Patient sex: F
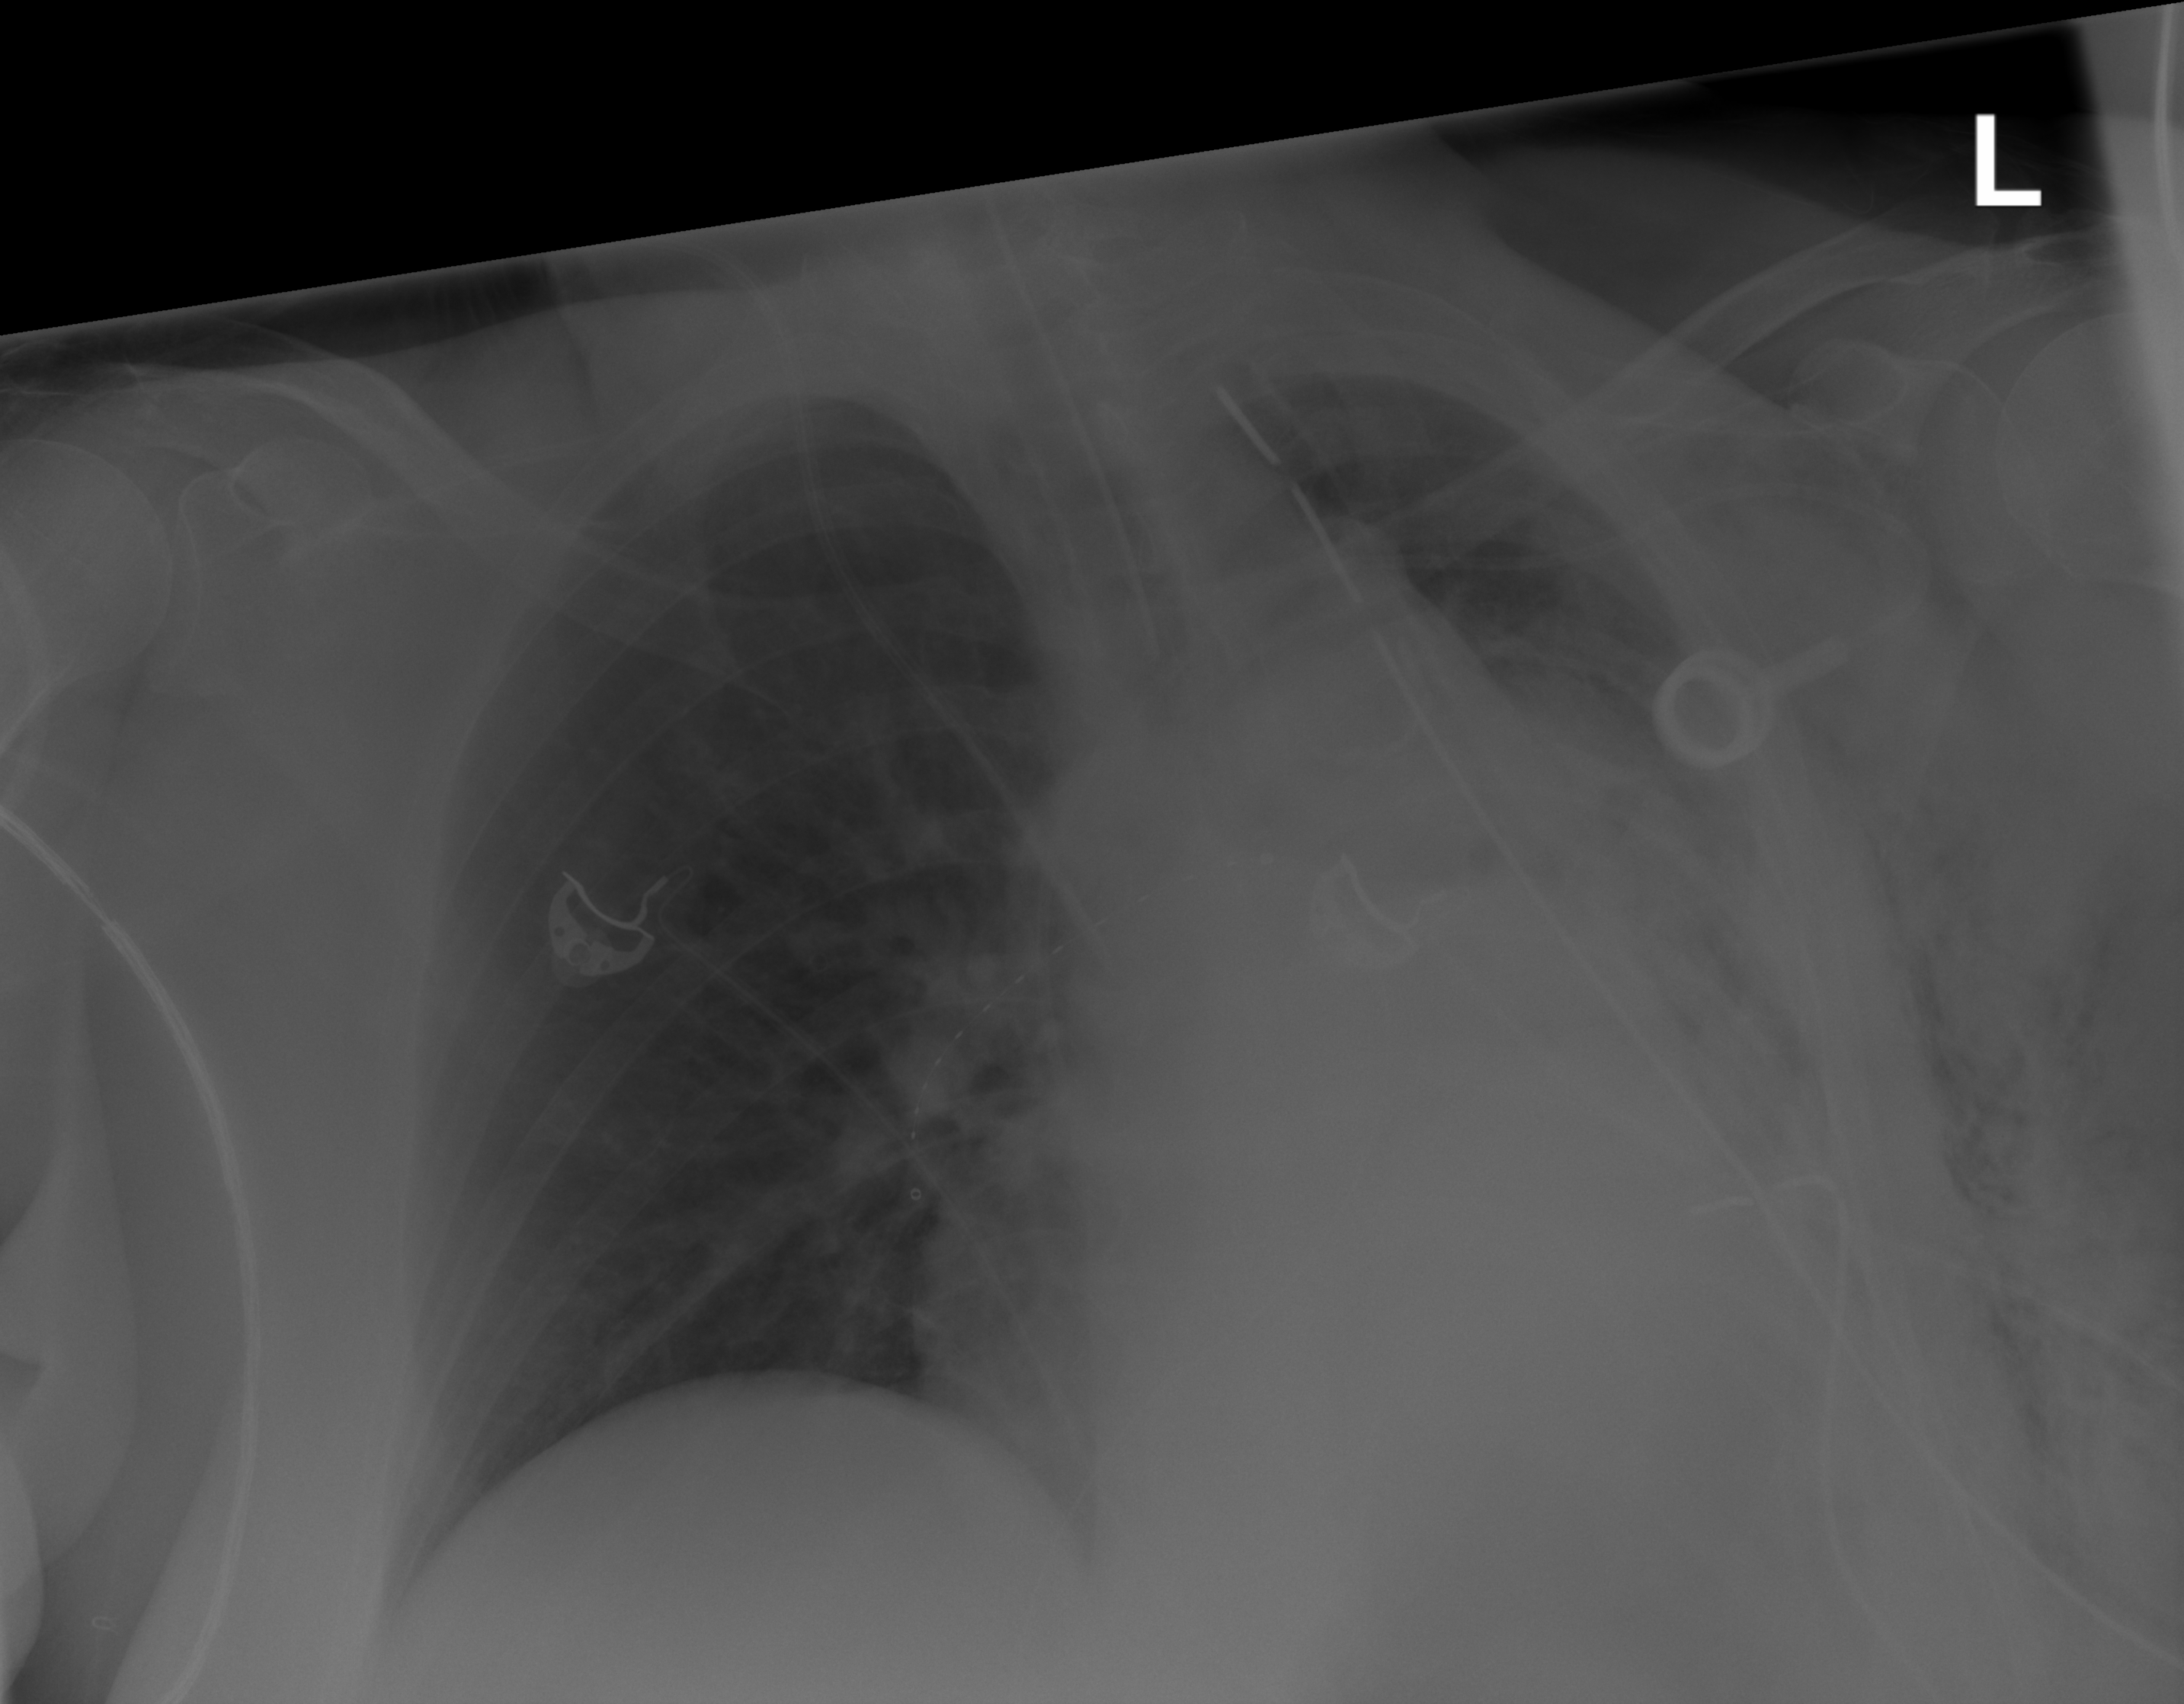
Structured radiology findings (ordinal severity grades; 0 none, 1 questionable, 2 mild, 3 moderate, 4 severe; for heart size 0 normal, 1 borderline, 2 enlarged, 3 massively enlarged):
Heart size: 1
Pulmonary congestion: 0
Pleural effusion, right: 0
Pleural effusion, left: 0
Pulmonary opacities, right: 0
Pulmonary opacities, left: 1
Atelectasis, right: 0
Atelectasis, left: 3